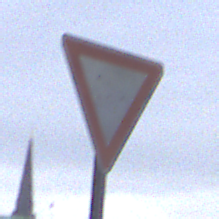
Verkehrszeichen: VorfahrtGewaehren
Umgebung: Outdoor, Urban
Tageszeit: MorningAfternoon
Wetter: Overcast
Licht: Natural
Jahreszeit: NotSpecified
Kontrast: LowContrast